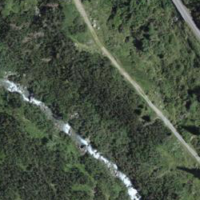
EUNIS habitat code: 31
Species observed at this site:
Pinguicula alpina